Interaction volume radius: 5 \u00c5
Interaction volume height: 10 \u00c5
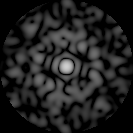
Disorder parameter: 0.8061